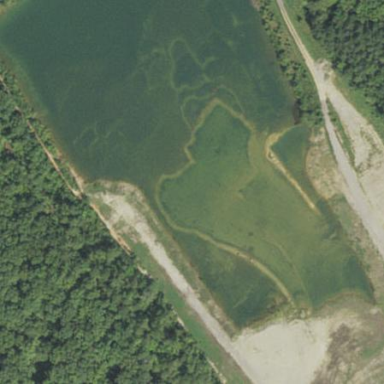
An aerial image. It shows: Pond with natural water.